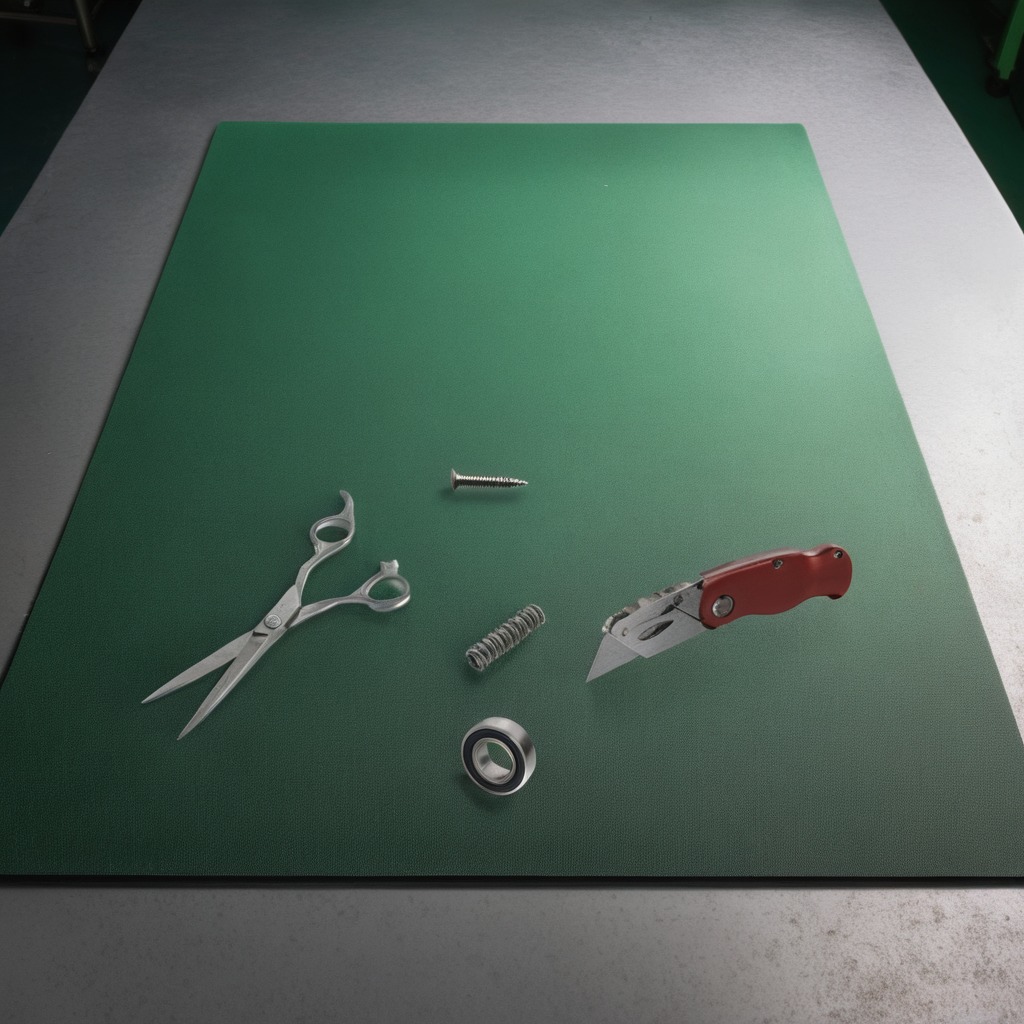
A ball bearing, a utility knife, a metal machine screw, a coiled metal spring, and a pair of scissors are lying on the clean granite tabletop covered with a green rubber mat inside a workshop under bright overhead lighting crisp shadows high clarity worn but beneath the mat.